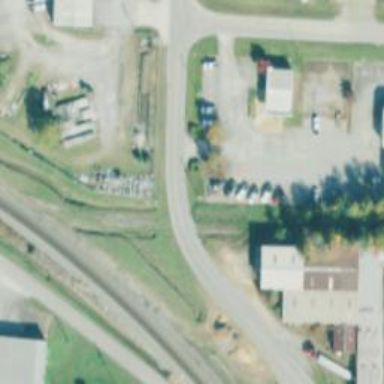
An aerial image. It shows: Abandoned railway spur.